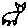
Label: cat